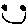
Label: smiley face